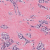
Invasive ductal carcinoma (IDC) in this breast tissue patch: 1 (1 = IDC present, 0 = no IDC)